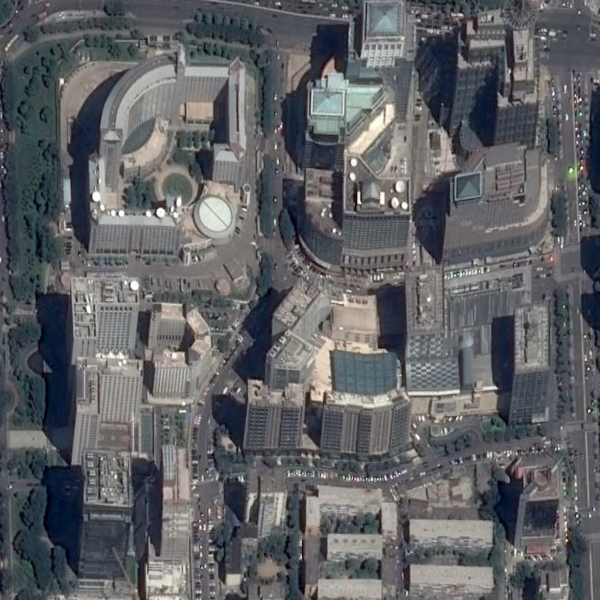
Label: Commercial